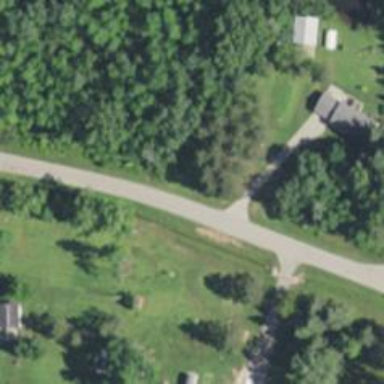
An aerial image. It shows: Driveway leading to service road.